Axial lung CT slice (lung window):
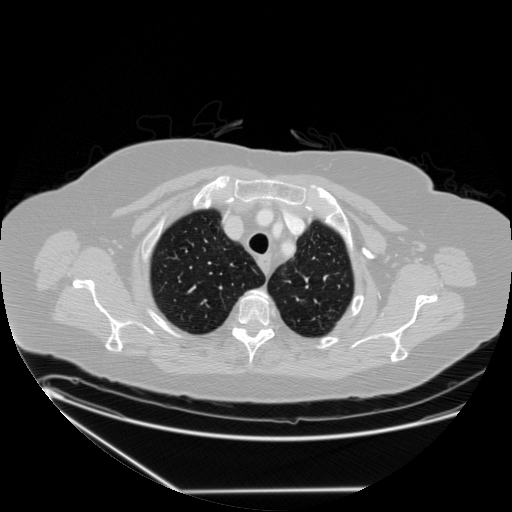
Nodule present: no